Question: I'm trying to create this script where the user can only select one option from category 1, one option from category 2, and the click submit to generate a link.
What would be the best approach if I wanted this to live online and all be done client-side without the need for a server?

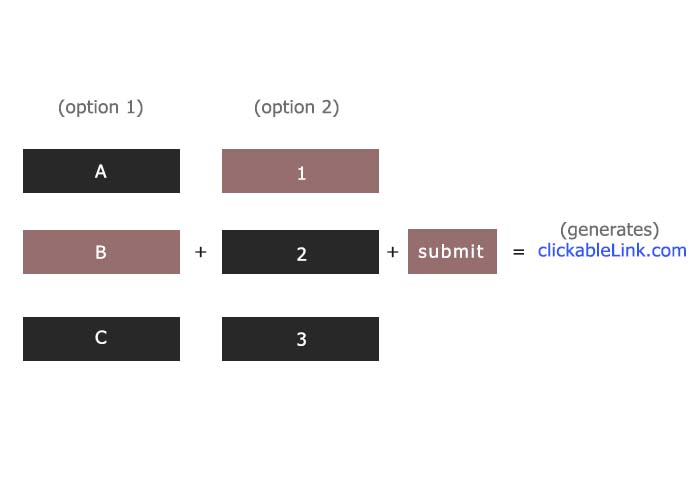
Answer: Use radio buttons
'''
<form>
<fieldset id="group1">
<input type="radio" value="" name="group1">
<input type="radio" value="" name="group1">
</fieldset>
<fieldset id="group2">
<input type="radio" value="" name="group2">
<input type="radio" value="" name="group2">
<input type="radio" value="" name="group2">
</fieldset>
</form>
'''
This answer is from here <URL>
If you edit the code a bit you get (You use value1 and value2 as strings for the link)
'''
<form>
<fieldset id="group1" style="float:left;">
<input type="radio" value="" name="group1">
<input type="radio" value="" name="group1">
</fieldset>
<fieldset id="group2" style="float:right;left:100px;">
<input type="radio" value="" name="group2">
<input type="radio" value="" name="group2">
<input type="radio" value="" name="group2">
</fieldset>
<button onclick="myFunction();">Submit</button>
</form>
<script>
function myFunction() {
value1 =document.getElementById('group1').value ;
value2 =document.getElementById('group2').value ;
}
</script>
'''